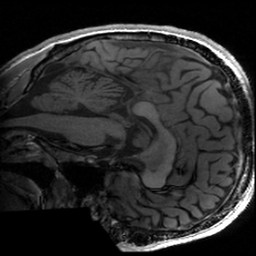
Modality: T1w
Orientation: sagittal
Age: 21
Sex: female